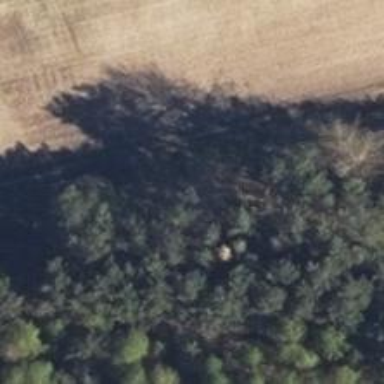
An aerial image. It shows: Hunting stand.